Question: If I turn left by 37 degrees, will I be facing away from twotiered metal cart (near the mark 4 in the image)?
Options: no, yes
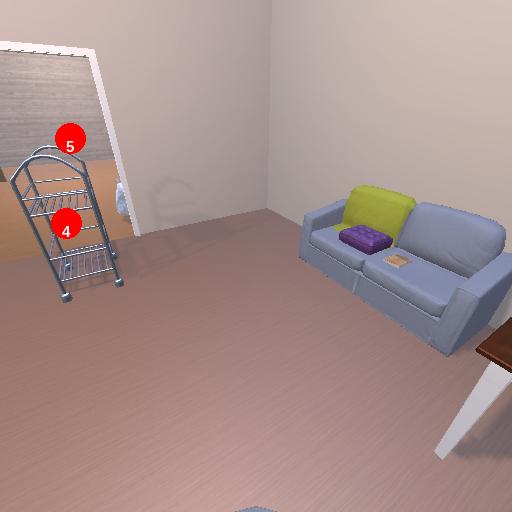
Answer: no